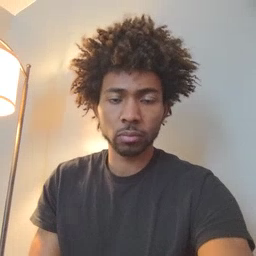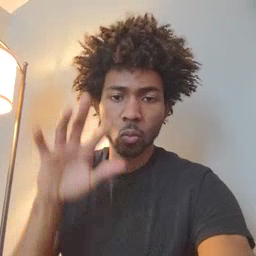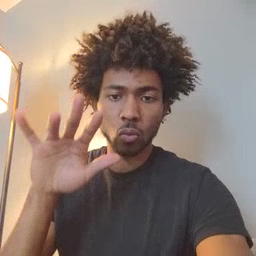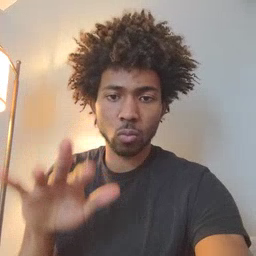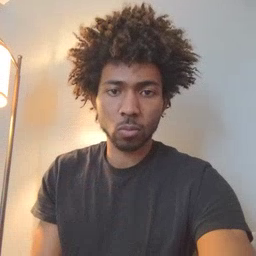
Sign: snow